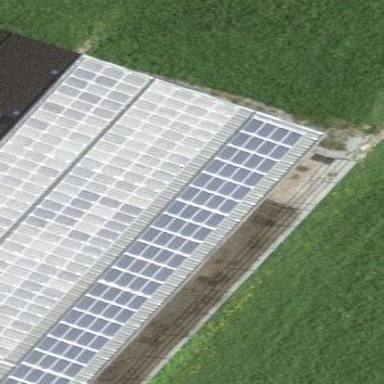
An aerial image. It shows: Solar power generator using photovoltaic method with solar photovoltaic panel types.